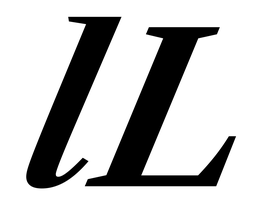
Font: LibreCaslonText-Italic_Bold_Italic